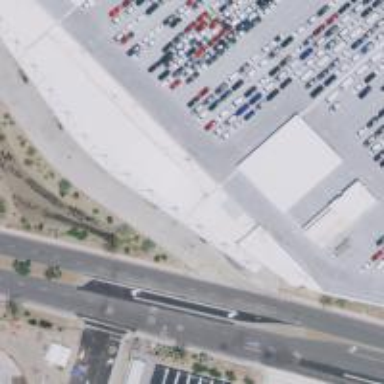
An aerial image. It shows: Car rental service.